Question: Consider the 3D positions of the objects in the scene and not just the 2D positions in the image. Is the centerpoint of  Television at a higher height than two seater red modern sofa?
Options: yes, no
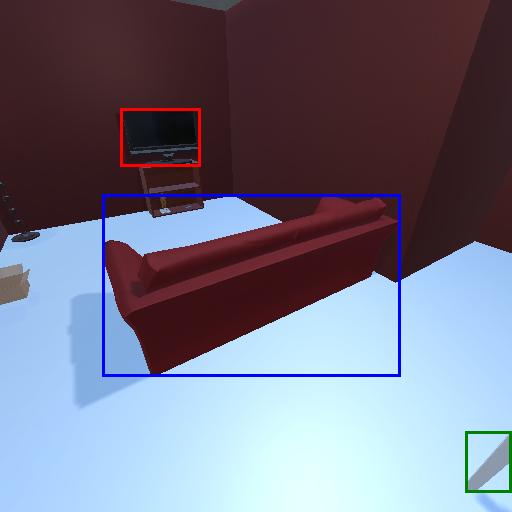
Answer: yes